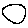
Label: circle